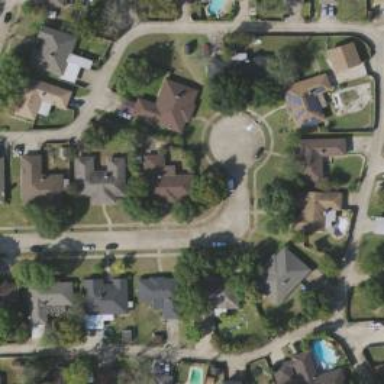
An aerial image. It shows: Residential area with individual plots.